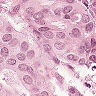
Metastatic tissue present: yes